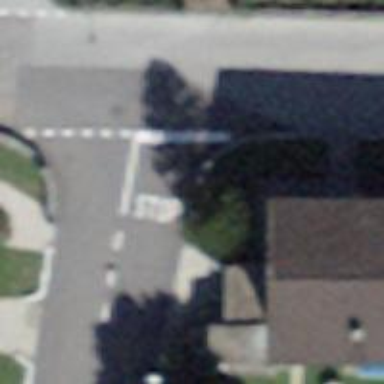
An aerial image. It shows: Stop road.